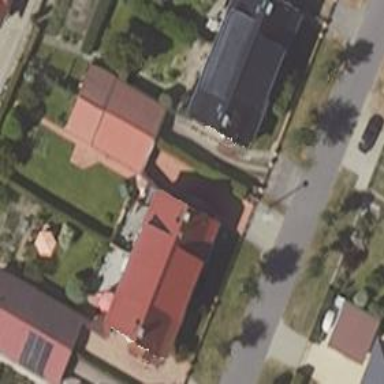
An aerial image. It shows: Residential building.